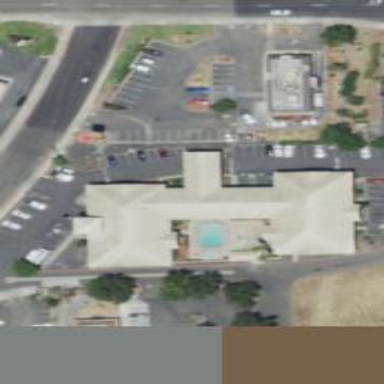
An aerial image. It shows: Hotel building.